Question: I want to click the button in the modal that opens when I press the button, but it gives an error
my code:
'''
driver.find_element_by_xpath('//*[@id="buy-now-button"]').click()
sleep(5)
x = driver.find_elements_by_xpath("//*[@id='turbo-checkout-pyo-button']")
if len(x) > 0:
y = driver.find_element_by_xpath("//*[@id='turbo-checkout-pyo-button']")
y.click()
'''
error:
'''
selenium.common.exceptions.NoSuchElementException: Message: no such element: Unable to locate element: {"method":"xpath","selector":"//*[@id='turbo-checkout-pyo-button']"}
'''

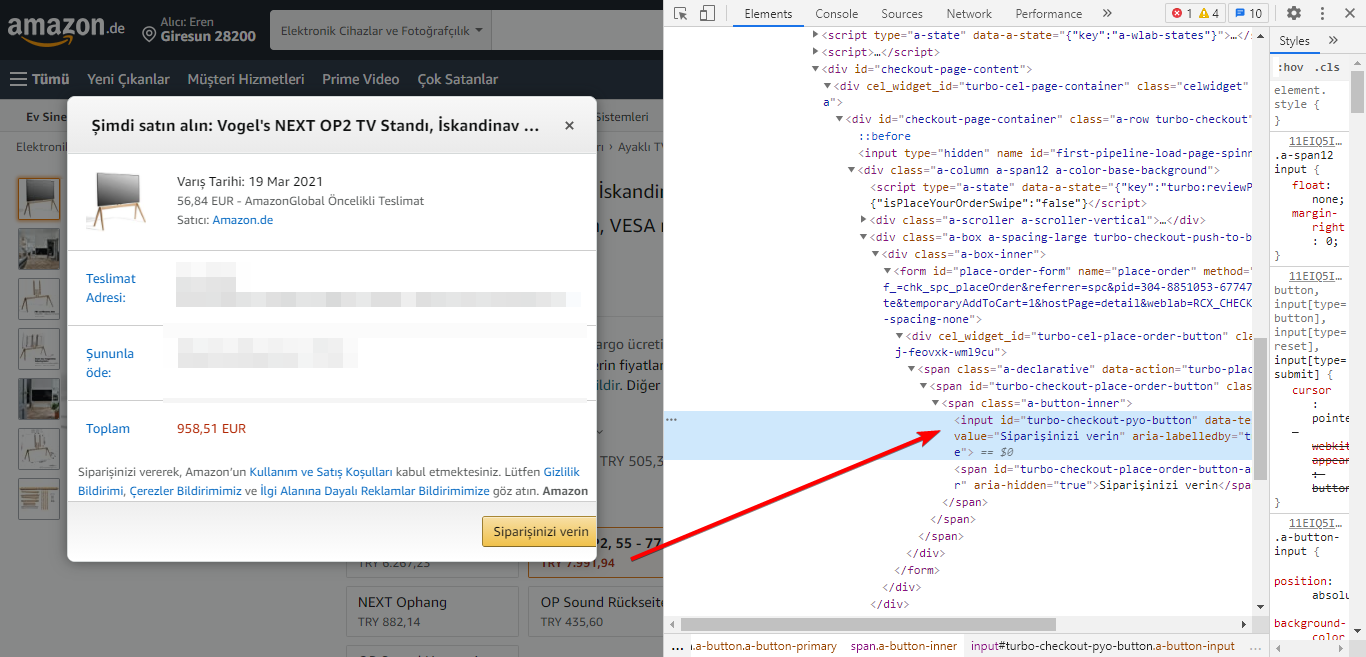
Answer: Your element is within an iframe. If you keep scrolling up in your DOM you'll see this:
<URL>
In order to handle iframes with selenium:
1. You need to switch to it
2. You then can complete your action
3. You then need to switch back to the parent frame to continue with the script:
Like this:
'''
driver.implicitly_wait(10) # this will wait up to 10 seconds for an object to be present
#your code:
driver.find_element_by_xpath('//*[@id="buy-now-button"]').click()
#iframe switch:
iframe = driver.find_element_by_xpath("//iframe[contains(@id,'turbo-checkout-iframe')]")
driver.switch_to.frame(iframe)
#your code:
x = driver.find_elements_by_xpath("//*[@id='turbo-checkout-pyo-button']")
if len(x) > 0:
y = driver.find_element_by_xpath("//*[@id='turbo-checkout-pyo-button']")
y.click()
#back to the main frame to continue the script
driver.switch_to_default_content()
'''
You probably don't need the 'find_elements', and the 'if len' parts - you can probably go straight to the click. However the above is an answer to why you cannot find your element.